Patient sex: M
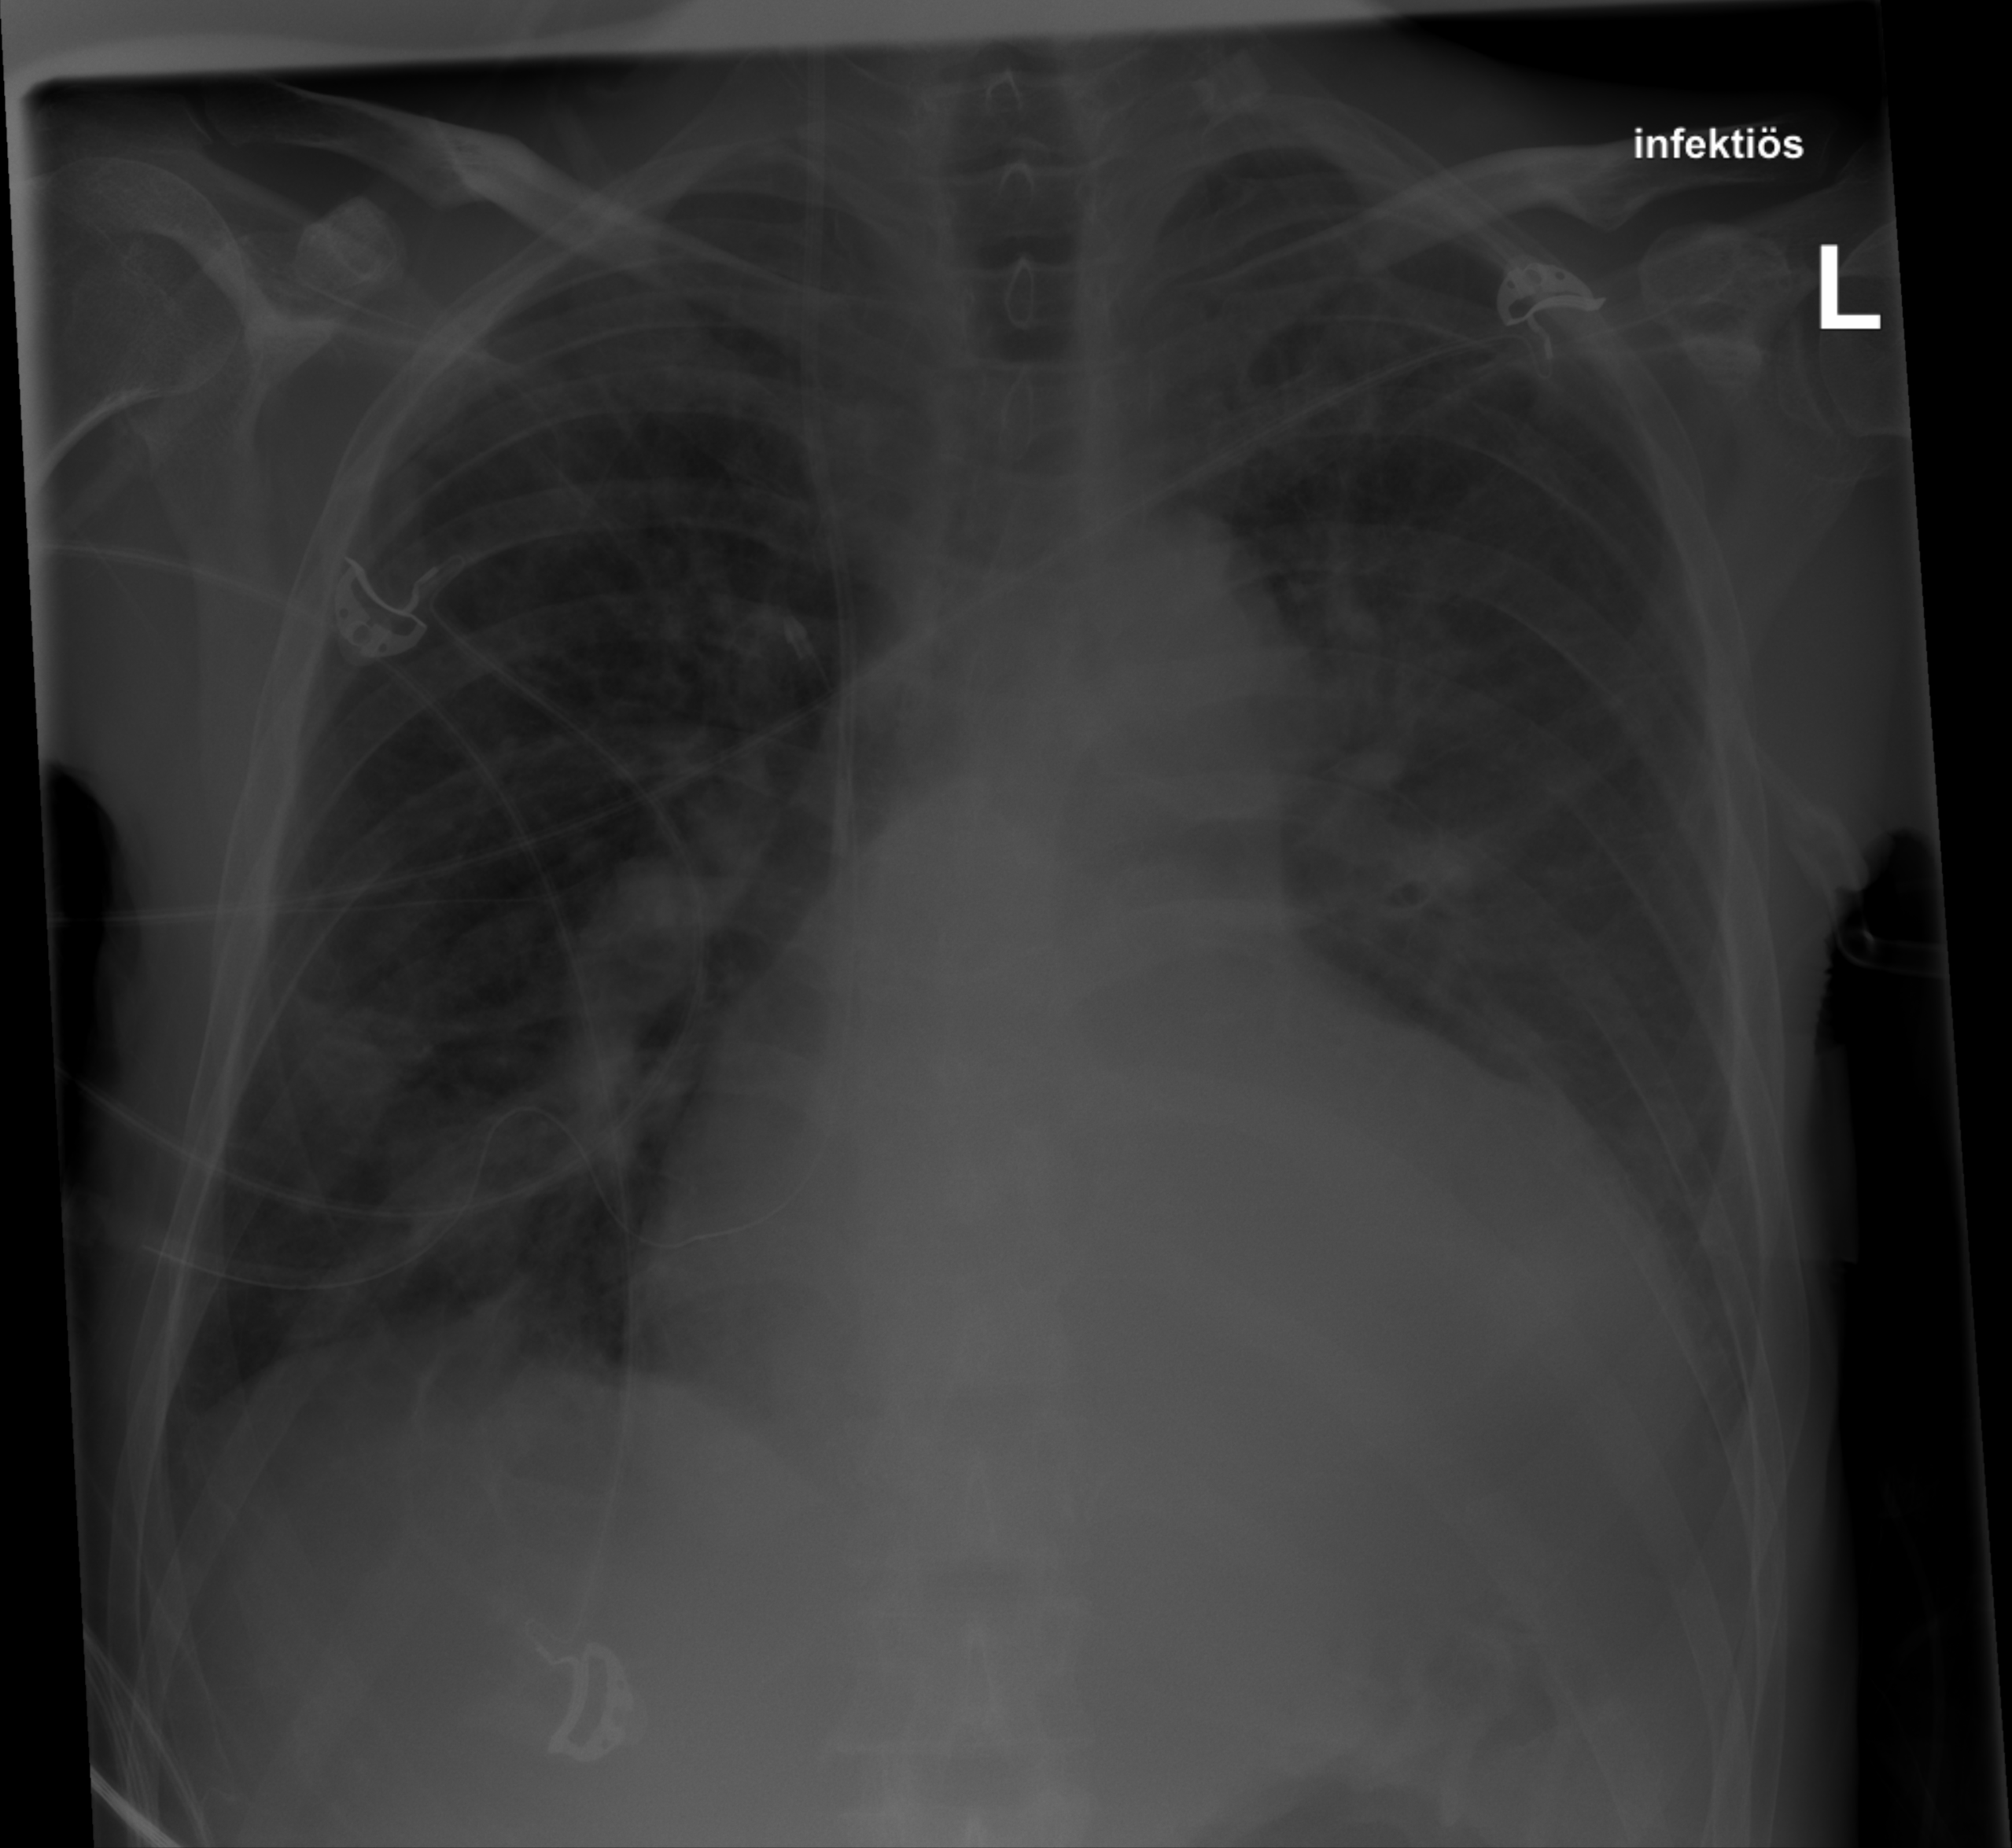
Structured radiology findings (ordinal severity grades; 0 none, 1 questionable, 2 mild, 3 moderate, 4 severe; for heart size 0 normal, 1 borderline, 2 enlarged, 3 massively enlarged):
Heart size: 3
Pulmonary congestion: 2
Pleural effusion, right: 0
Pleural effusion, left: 0
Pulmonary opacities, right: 2
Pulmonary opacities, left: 2
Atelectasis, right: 2
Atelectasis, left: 2